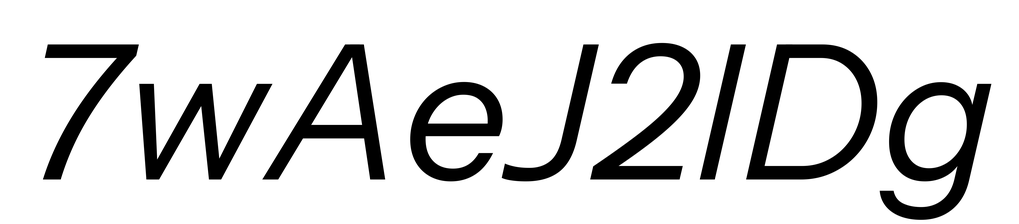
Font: InstrumentSans-Italic_Italic